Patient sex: M
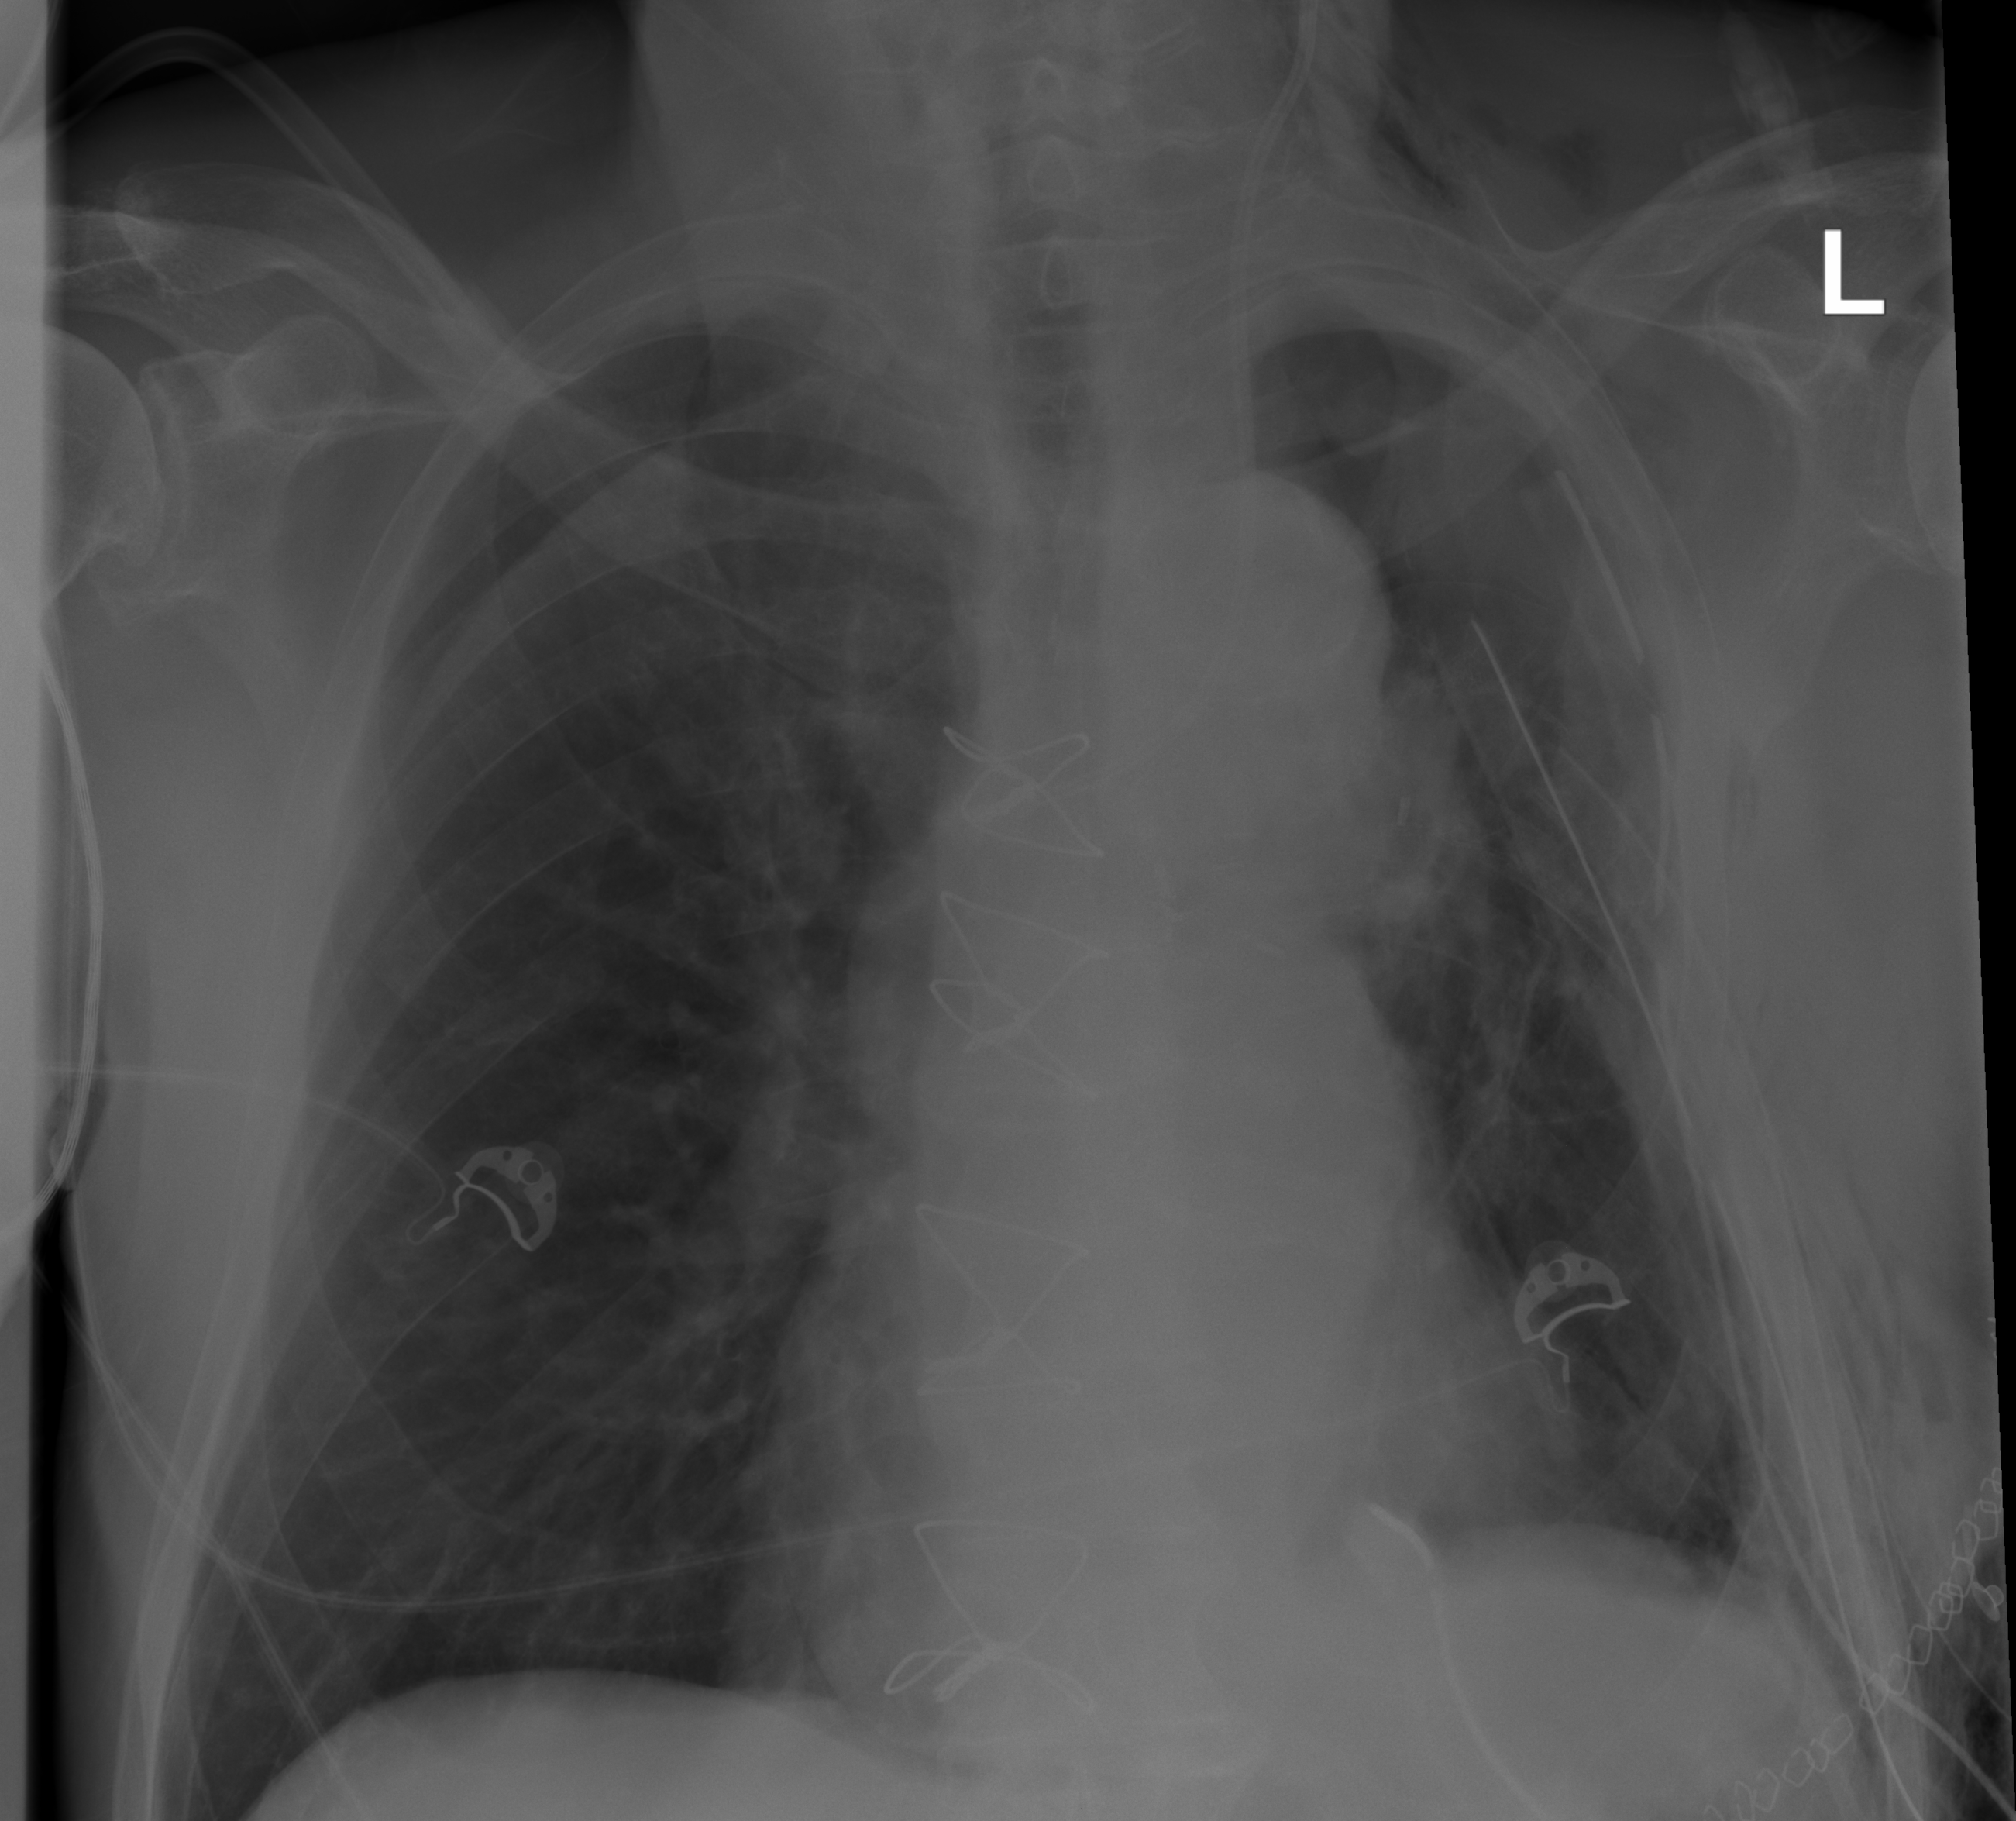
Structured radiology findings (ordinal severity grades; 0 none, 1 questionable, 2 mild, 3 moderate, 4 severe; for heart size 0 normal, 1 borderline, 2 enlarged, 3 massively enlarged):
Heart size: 0
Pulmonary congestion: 0
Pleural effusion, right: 0
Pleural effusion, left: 0
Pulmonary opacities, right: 0
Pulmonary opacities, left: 0
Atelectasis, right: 0
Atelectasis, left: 2